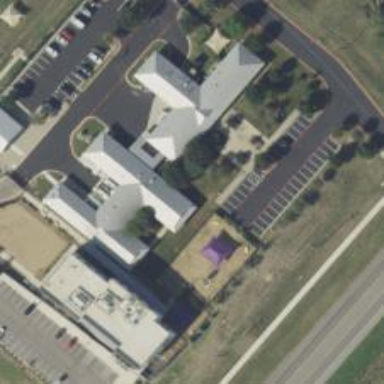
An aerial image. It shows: Animal shelter.